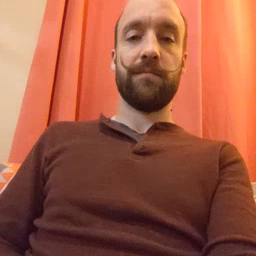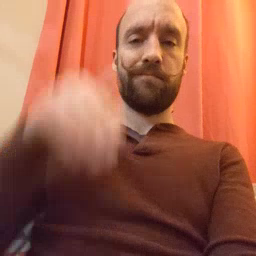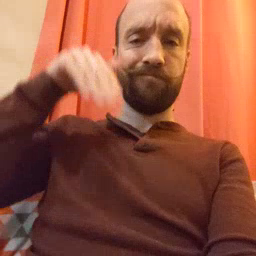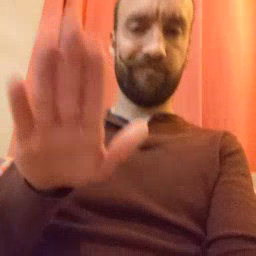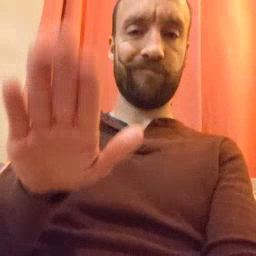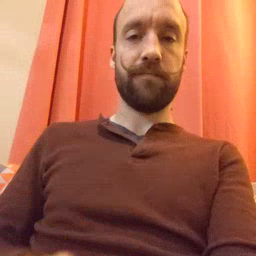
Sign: into